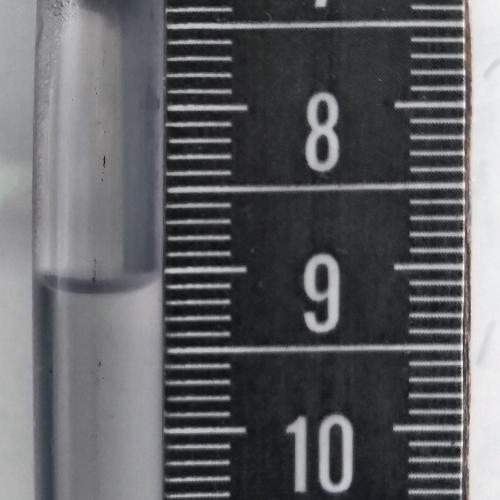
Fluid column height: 9.1 cm